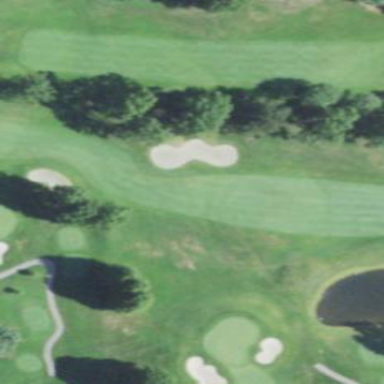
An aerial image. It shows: Golf fairway surrounded by grass.